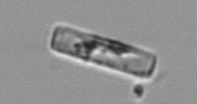
Label: Guinardia_delicatula